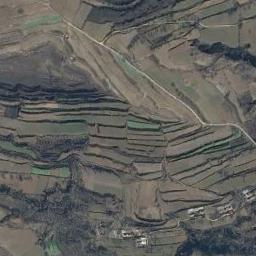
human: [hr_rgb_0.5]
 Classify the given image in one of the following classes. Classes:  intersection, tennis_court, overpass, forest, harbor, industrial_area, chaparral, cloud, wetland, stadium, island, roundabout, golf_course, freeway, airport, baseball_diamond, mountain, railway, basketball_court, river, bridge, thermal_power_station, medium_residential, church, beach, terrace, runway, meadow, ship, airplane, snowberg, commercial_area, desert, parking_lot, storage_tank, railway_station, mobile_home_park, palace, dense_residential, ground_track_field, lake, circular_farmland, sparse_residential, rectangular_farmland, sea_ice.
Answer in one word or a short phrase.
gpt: terrace